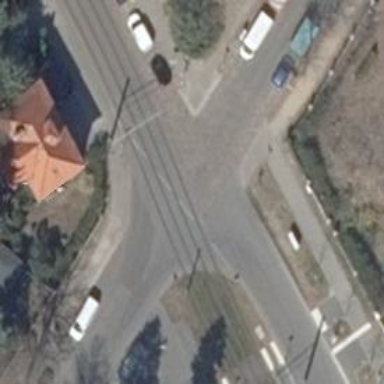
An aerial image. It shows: Residential road with sidewalks on both sides.